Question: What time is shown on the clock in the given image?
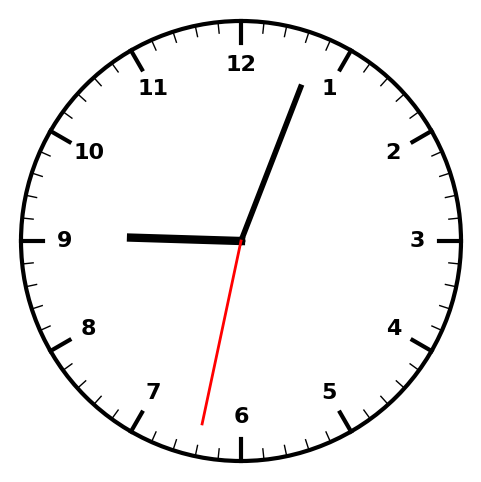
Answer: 09:03:32